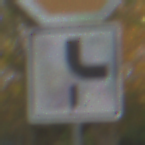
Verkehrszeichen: VerlaufVorfahrtsstrasse10
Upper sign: Stop
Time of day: Midday
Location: Outdoor (Nature)
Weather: Overcast
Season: Autumn
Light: Natural